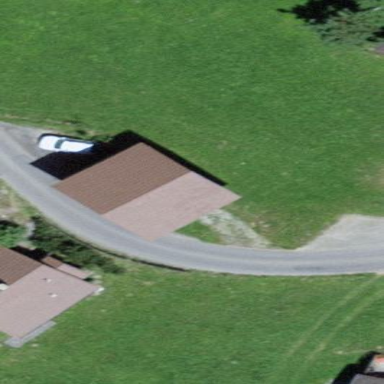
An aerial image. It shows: Rural barn.